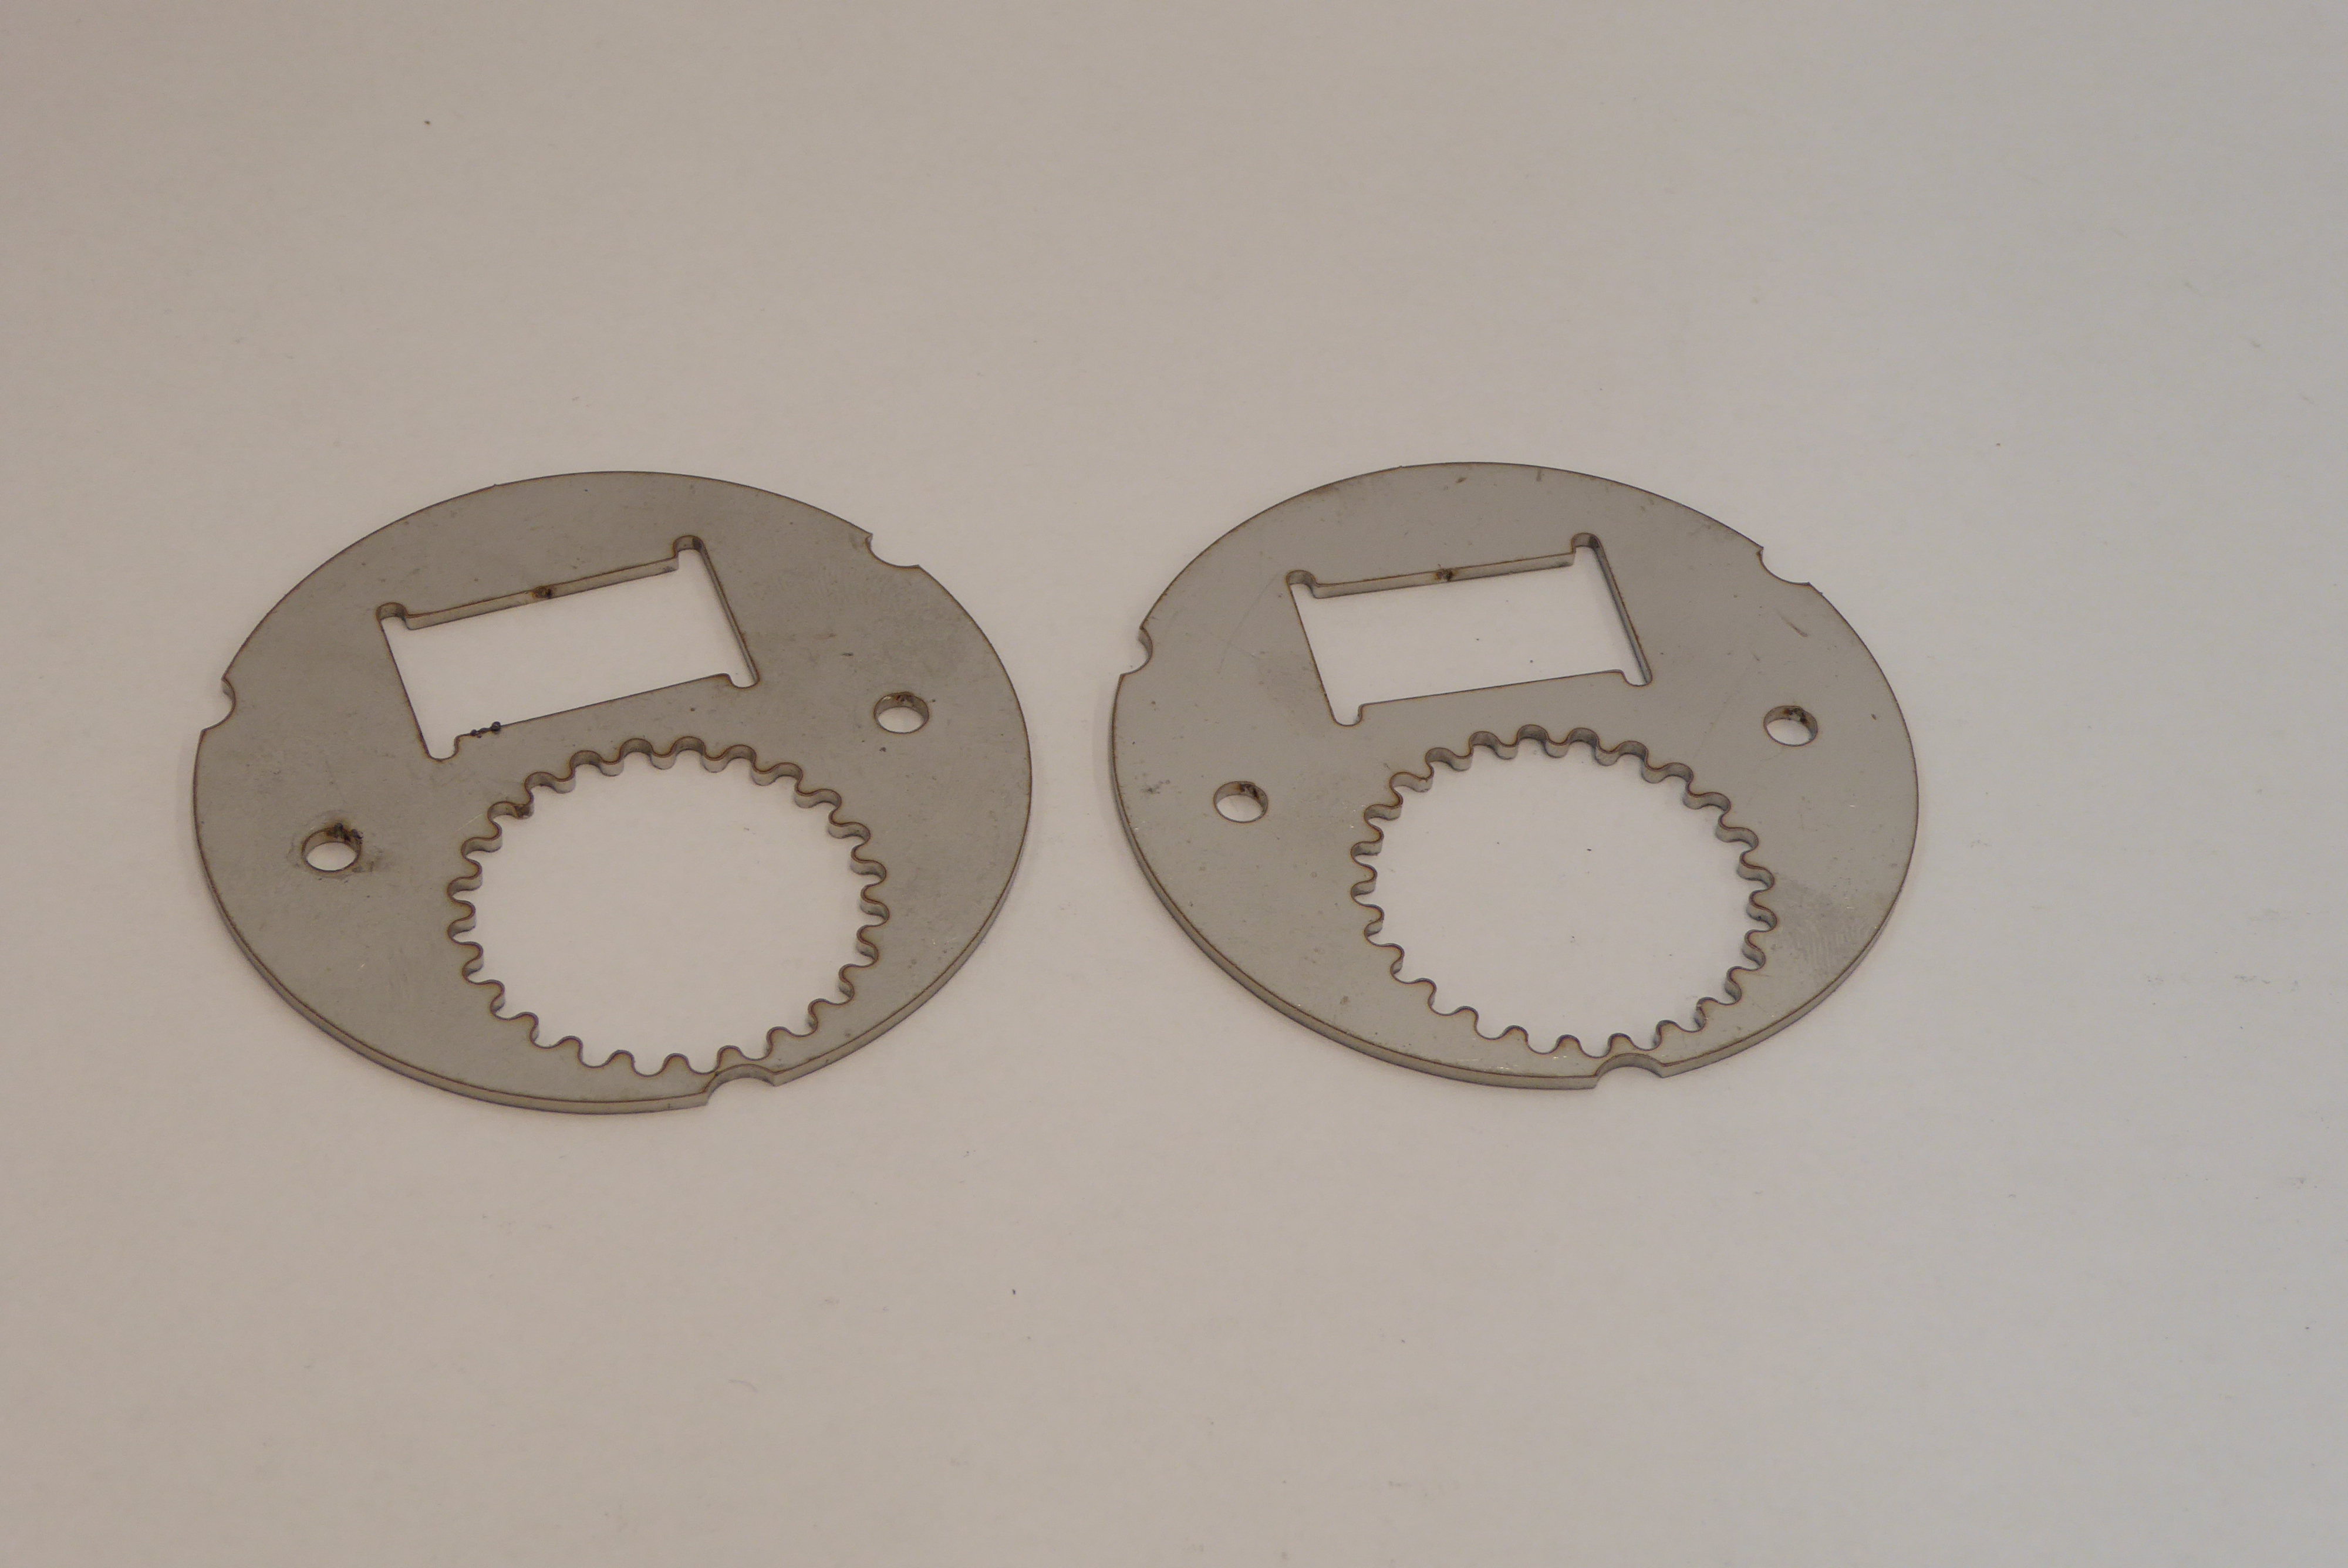
Label: Bottle Opener - Inlay